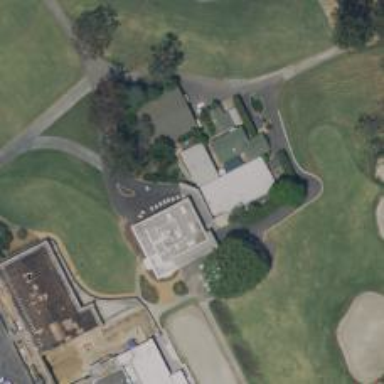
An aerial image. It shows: Path for golf carts.